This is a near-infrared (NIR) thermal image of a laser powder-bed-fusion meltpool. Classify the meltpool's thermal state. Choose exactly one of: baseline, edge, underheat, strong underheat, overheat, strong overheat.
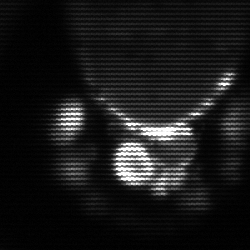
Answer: baseline